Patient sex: M
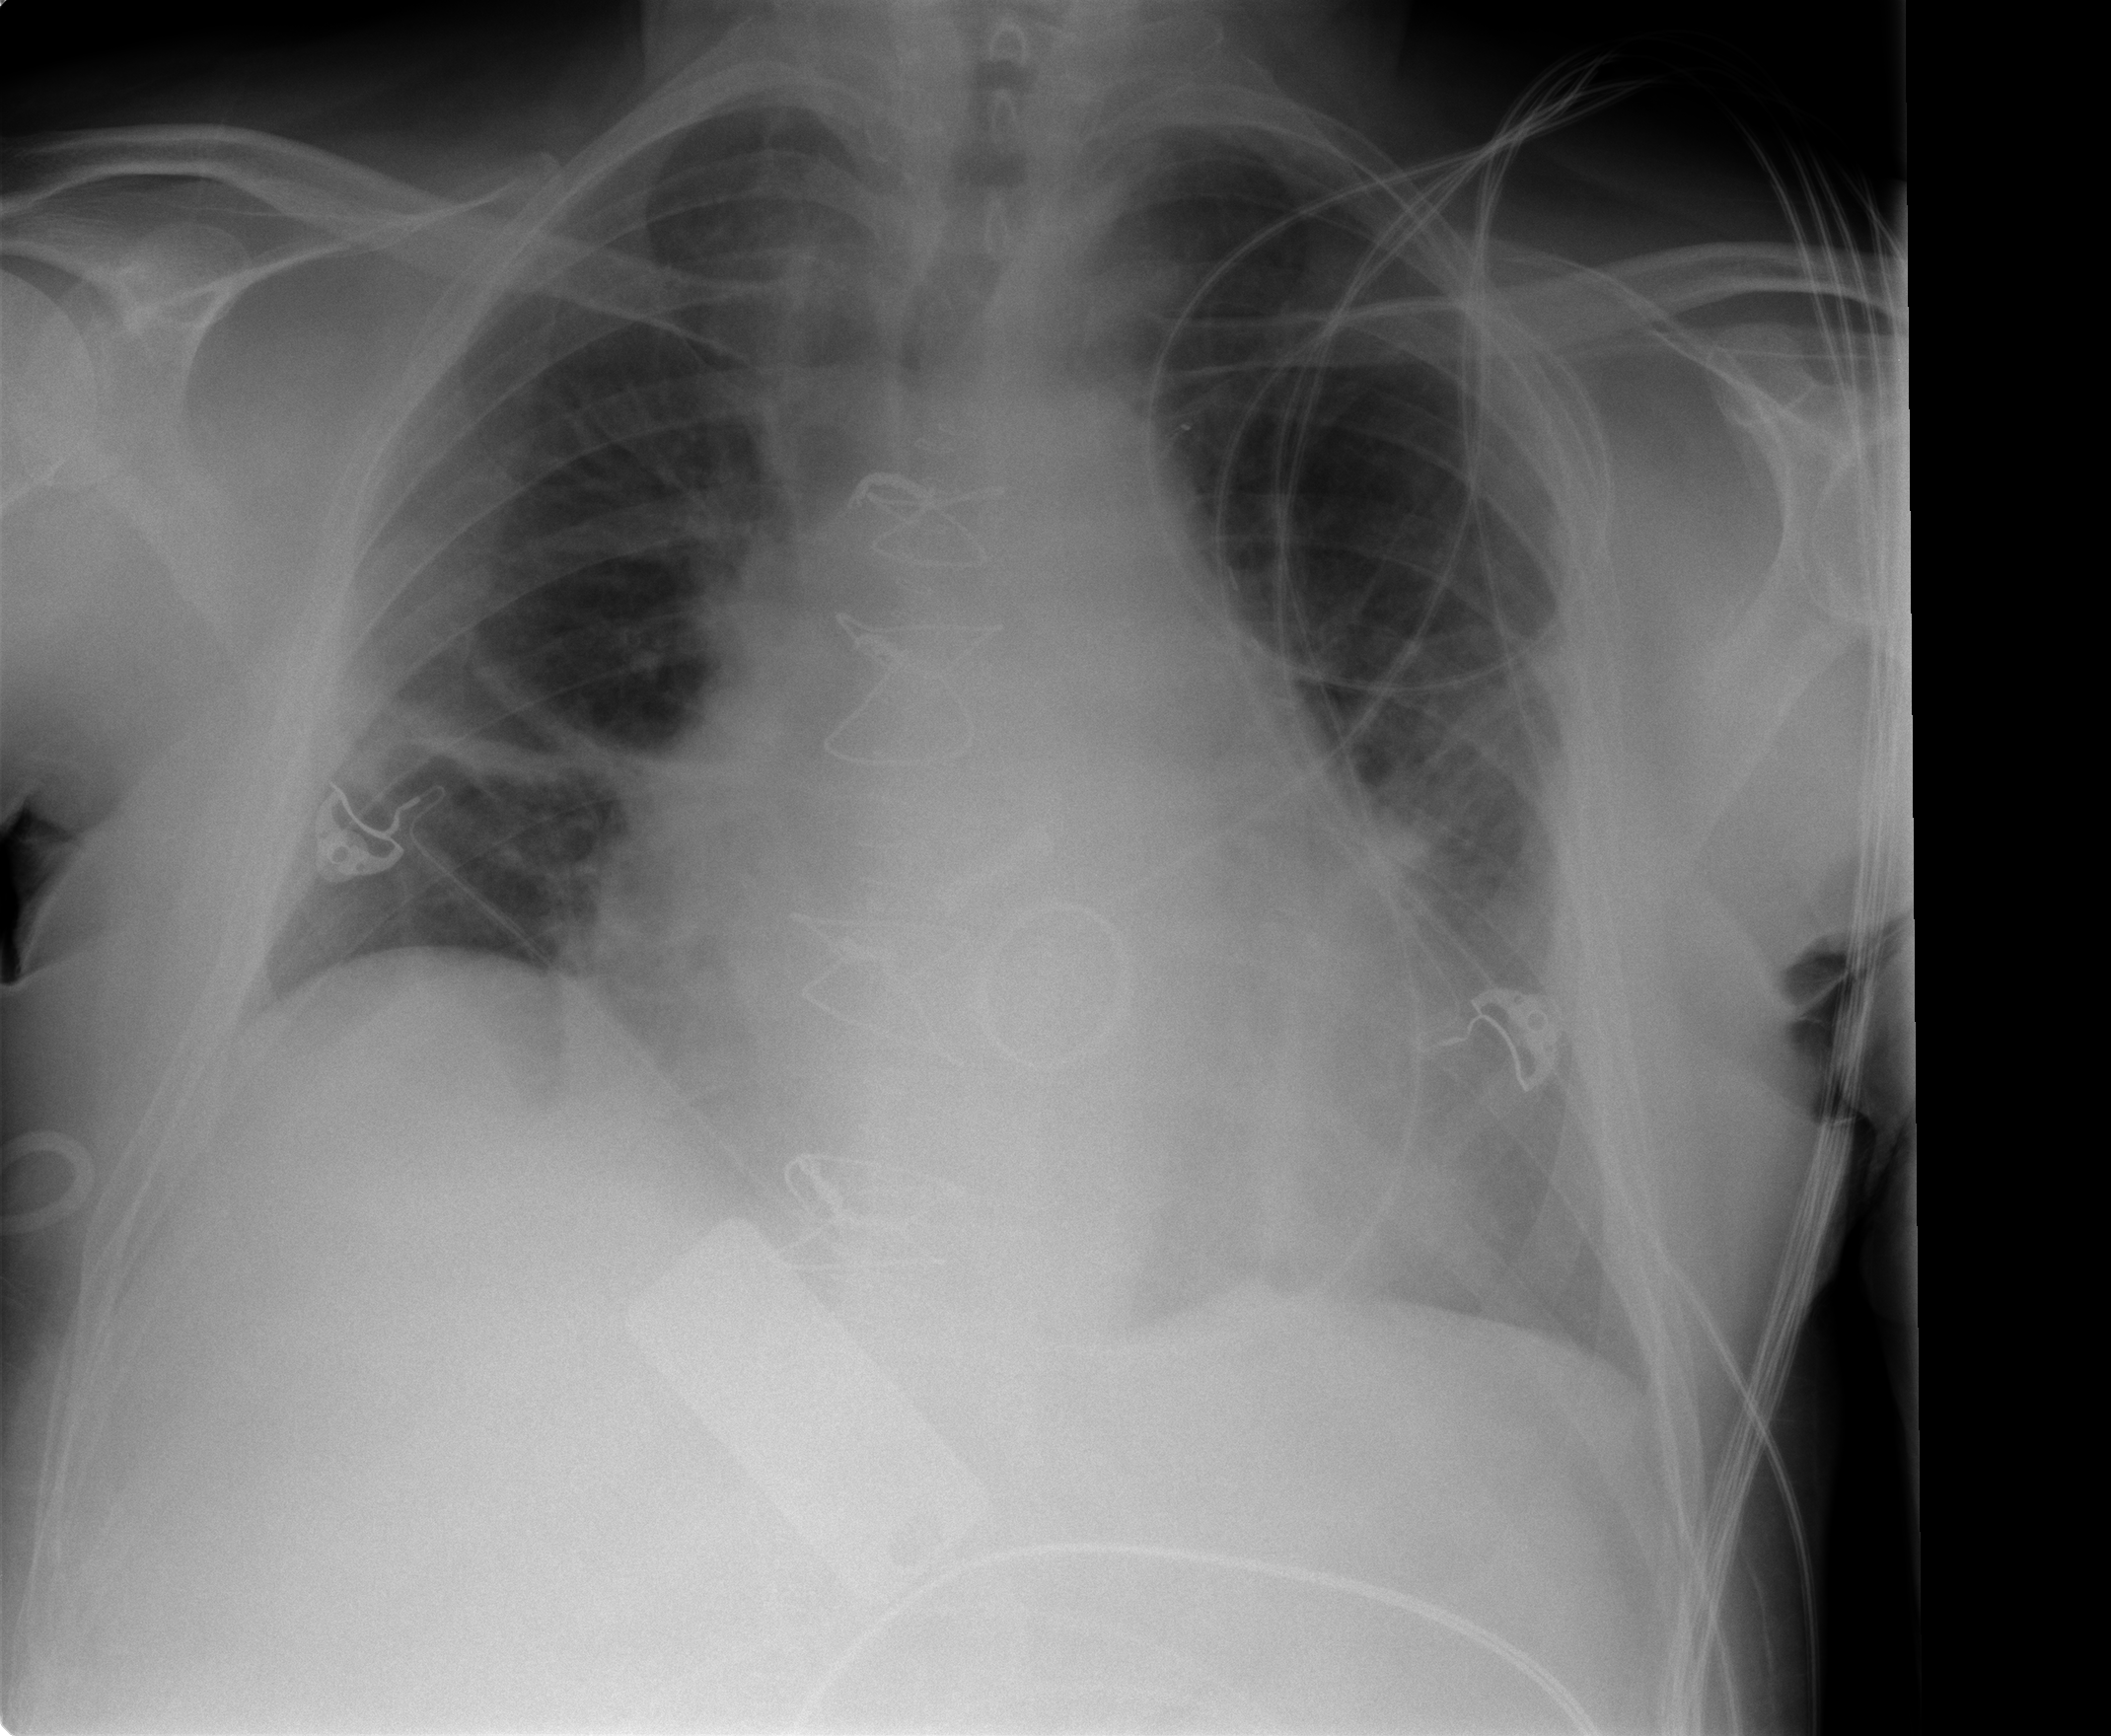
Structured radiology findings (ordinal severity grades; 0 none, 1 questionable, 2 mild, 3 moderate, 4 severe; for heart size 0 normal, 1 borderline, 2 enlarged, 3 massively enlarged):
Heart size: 2
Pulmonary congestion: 1
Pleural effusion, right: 0
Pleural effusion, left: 2
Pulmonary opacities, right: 0
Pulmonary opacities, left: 0
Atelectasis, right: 2
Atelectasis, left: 2